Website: slack
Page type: payment
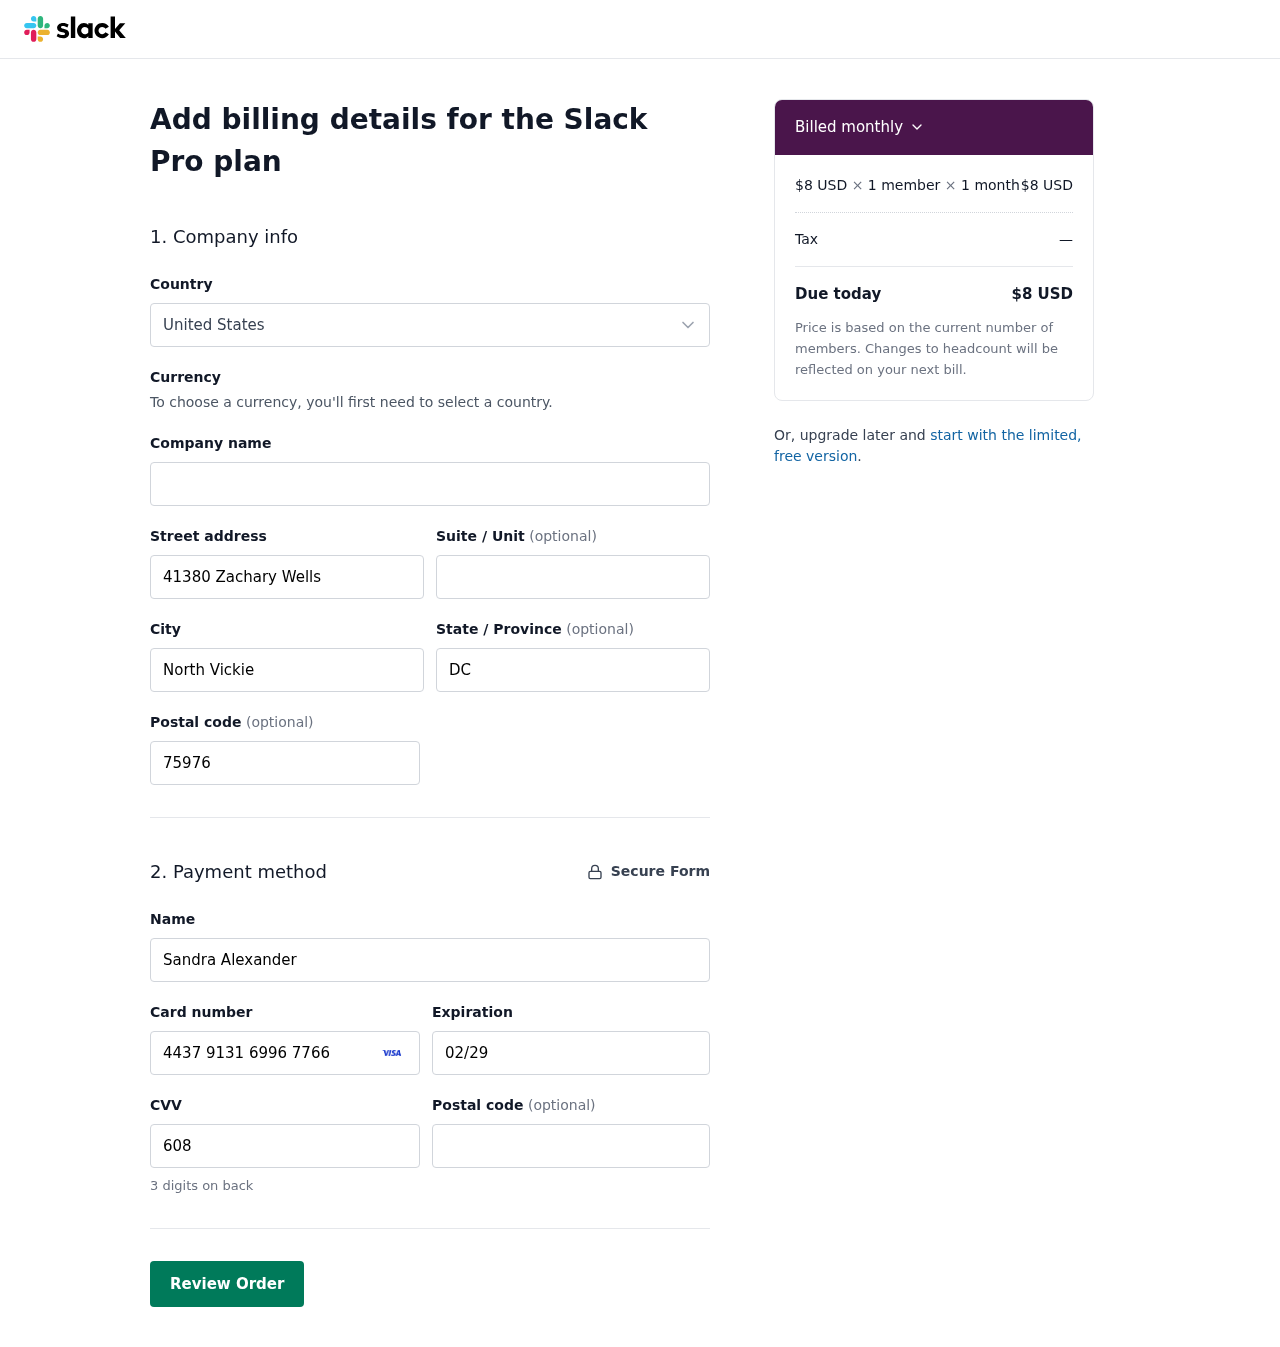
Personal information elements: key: PII_COUNTRY
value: United States
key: PII_STREET
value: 41380 Zachary Wells
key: PII_CITY
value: North Vickie
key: PII_STATE
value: DC
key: PII_POSTCODE
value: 75976
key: PII_FULLNAME
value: Sandra Alexander
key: PII_CARD_NUMBER
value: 4437 9131 6996 7766
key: PII_CARD_EXPIRY
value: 02/29
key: PII_CARD_CVV
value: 608
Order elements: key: ORDER_PRICE_PER_MEMBER
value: $8 USD
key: ORDER_NUM_MEMBERS
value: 1 member
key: ORDER_NUM_MONTHS
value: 1 month
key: ORDER_SUBTOTAL
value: $8 USD
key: ORDER_TAX
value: —
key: ORDER_TOTAL
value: $8 USD